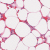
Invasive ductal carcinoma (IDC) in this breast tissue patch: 0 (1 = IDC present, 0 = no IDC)